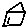
Label: house